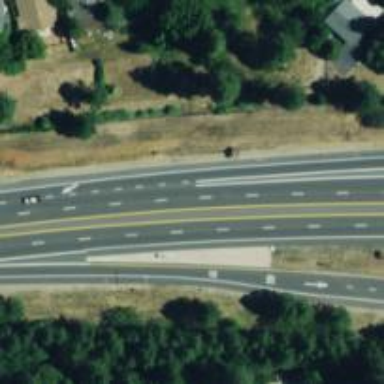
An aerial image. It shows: Asphalt trunk highway which is also expressway.